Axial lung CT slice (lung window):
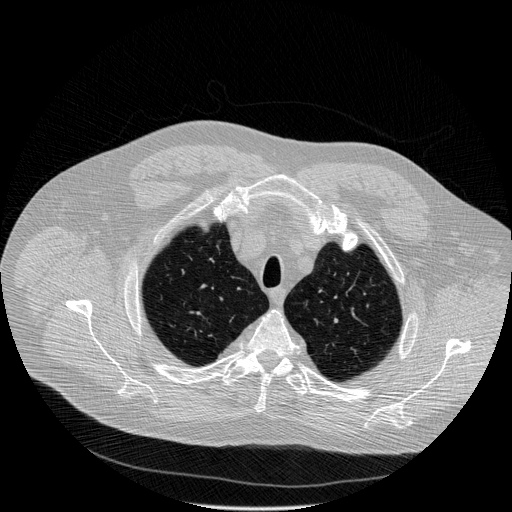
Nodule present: no